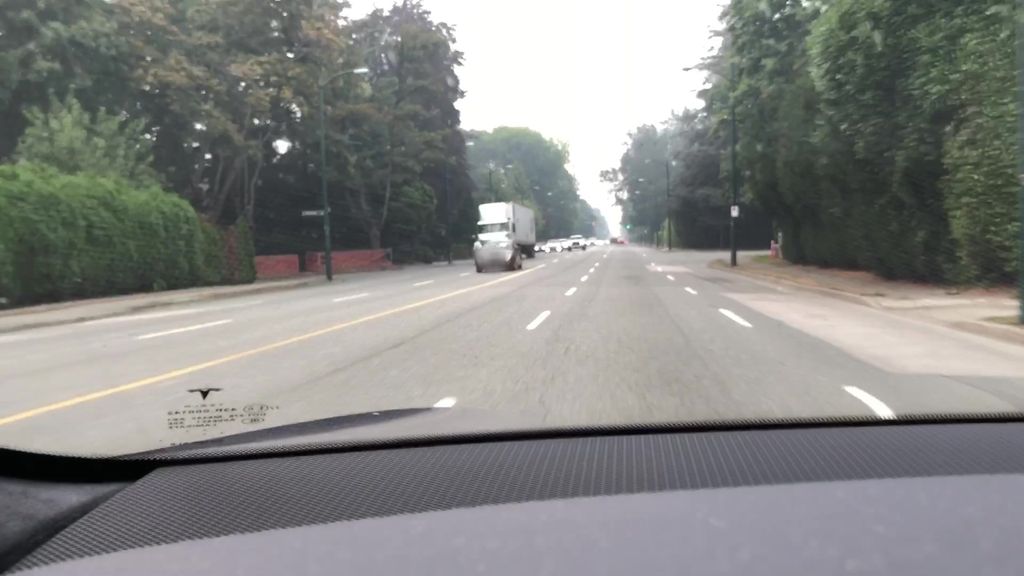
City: vancouver